Current action and preconditions to check: trajectory_clear

Your task: For each precondition in the list above, predict whether it will hold at this action.

Consider the current scene as observed from the mobile robot's camera, and analyze the predicted future states of all dynamic agents (e.g., people, animals, vehicles, or any moving entities) within the NEXT SECOND.

IMPORTANT: Only answer "very likely" if you are absolutely certain—based on strong, clear evidence—that a dynamic agent will violate the precondition in the predicted future state. Do NOT answer "very likely" for unlikely, ambiguous, or low-probability risks.

Ask yourself for each precondition: Is there a high probability, with clear and convincing evidence, that the predicted future states of any dynamic agent will interfere with the predicted future state of the currently executing action within the NEXT SECOND, causing that precondition to fail?

Assess the risk level based on these predictions. Use "likely" or "very likely" if motions create a clear risk of interference.

Use "neutral" or "improbable" if agents are nearby but their predicted paths are clearly diverging or non-conflicting.

Failure Risk Categories: "very improbable", "improbable", "neutral", "likely", "very likely"

Answer Format: Output ONLY the probability_of_failure value from these categories: "very improbable", "improbable", "neutral", "likely", "very likely"

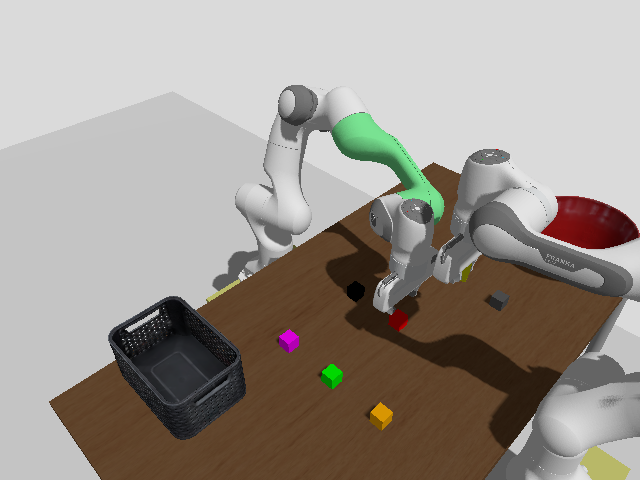

Answer: improbable